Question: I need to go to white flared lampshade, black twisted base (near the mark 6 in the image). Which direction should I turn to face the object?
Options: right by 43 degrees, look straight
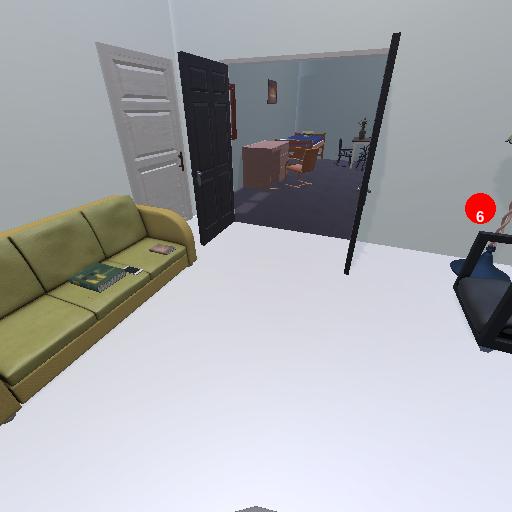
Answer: right by 43 degrees